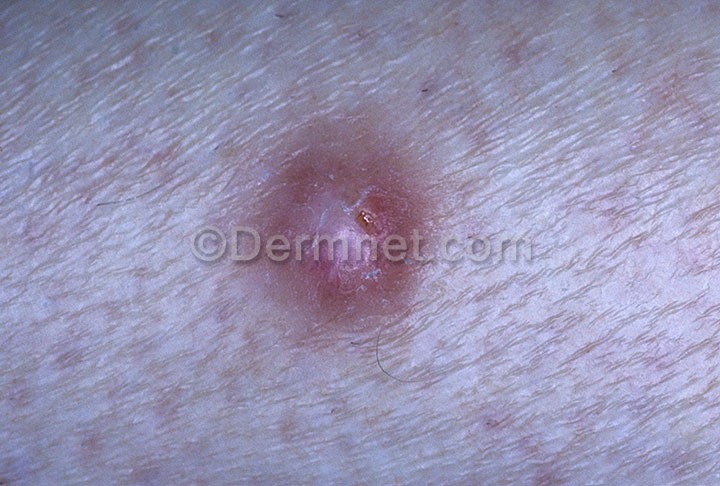
Disease: Seborrheic Keratoses and other Benign Tumors